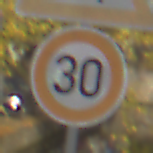
Verkehrszeichen: Geschwindigkeit30
Zusatzzeichen oben: FussgaengerLinks
Umgebung: Outdoor, Urban
Tageszeit: SunriseSunset
Wetter: PartlyCloudy
Licht: Natural
Jahreszeit: Autumn
Kontrast: HighContrast